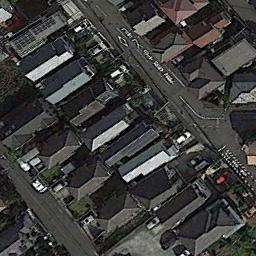
Label: residential